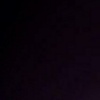
Label: space